Interaction volume radius: 5 \u00c5
Interaction volume height: 10 \u00c5
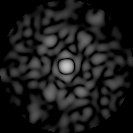
Disorder parameter: 0.8295